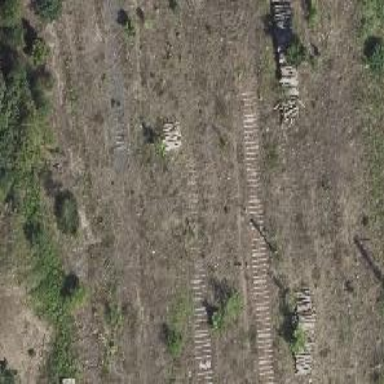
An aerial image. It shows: Abandoned railway with historical significance.